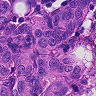
Metastatic tissue present: yes